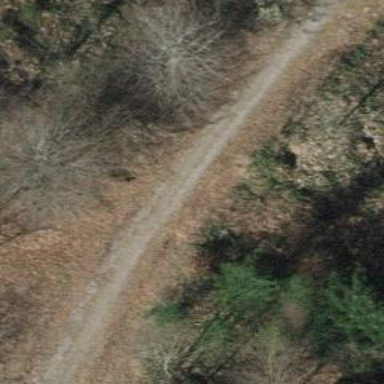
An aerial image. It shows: Compacted track road with grade3 tracktype.